Aerial crown-view tile of a tropical tree (Barro Colorado Island, Panama), acquired 20250512:
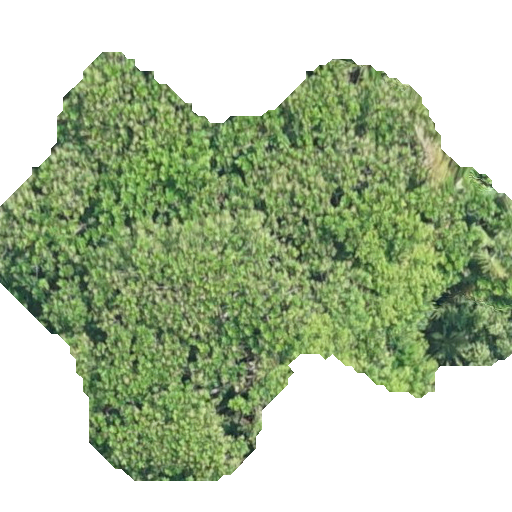
Species: Anacardium excelsum
GBIF accepted scientific name: Anacardium excelsum
Crown area: 221.931 m²